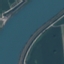
Label: River